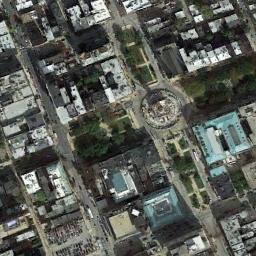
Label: commercial_area